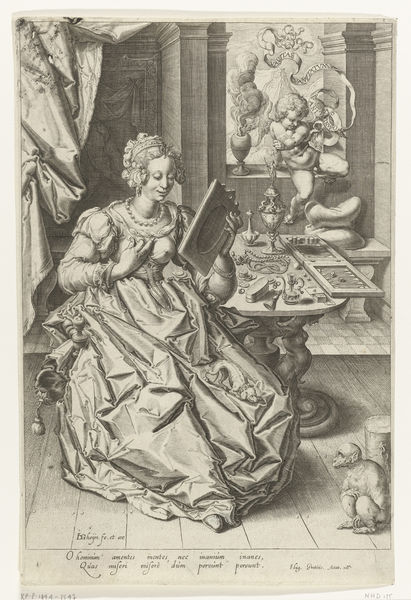
Titel: Allegorie op de ijdelheid (jongedame met spiegel en putto)
Künstler: Jacob de (II) Gheyn
Standort: Amsterdam
Institution: Rijksmuseum
Schlagwörter: busen, frau, frisur, kleid, schmuck, schwarz, tisch, zeichnung, zimmer, falten, portrait, spiegel, vorhang, gewand, haare, kind, affe, engel, putte, vase, schrift, kette, grafik, spiel, nische, druck, radierung, stich, dämon, eitel, teufel, kupferstich, spielbrett, brettspiel, backgammon, spie, spielbret